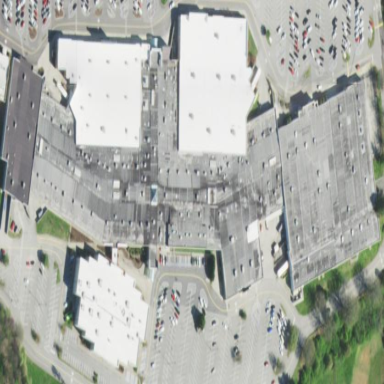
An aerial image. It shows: Mall building.